Field crop: maize
Growth stage: 1
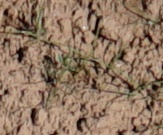
Species: lolium